Question: I am trying to run the iPhone emulator to emulate iPhone 5.
I ran the application Run as > iPhone Simulator and tried to change the device as shown below

But when i run the simulator it still shows iPhone 4 simulator, what am i doing wrong?
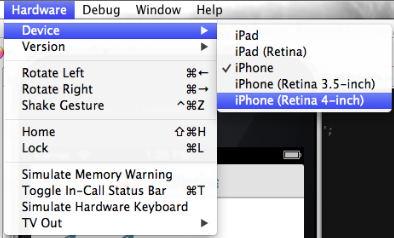
Answer: I got the answer..
For some reason, we could not set the 'Hardware > Device' to iPhone(Retina 4-inch)
when running from Titanium Studio.
You create a new sample project in XCode and run the emulator from there and select
'iPhone(Retina 4-inch)' from 'Hardware > Device' menu when the emulator shows up.
Close the emulator and run the iPhone simulator from Titanium Studio, now you will be
seeing iPhone 5 simulator.